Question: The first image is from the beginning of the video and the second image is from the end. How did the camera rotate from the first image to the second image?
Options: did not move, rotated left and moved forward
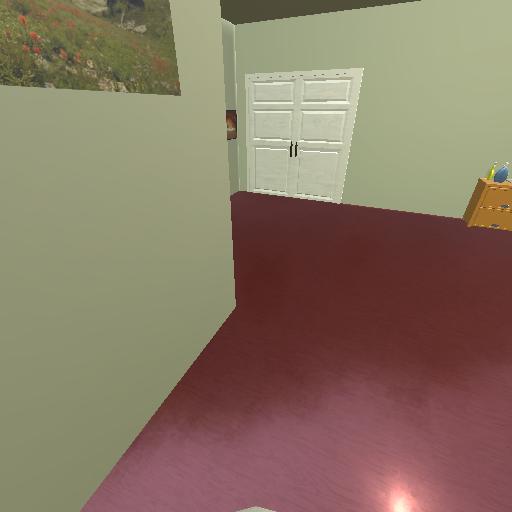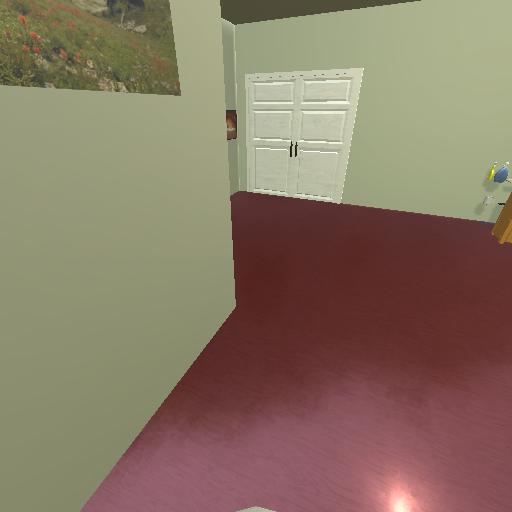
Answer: did not move